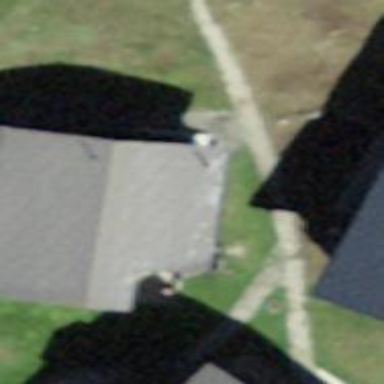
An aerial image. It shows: Part of building.